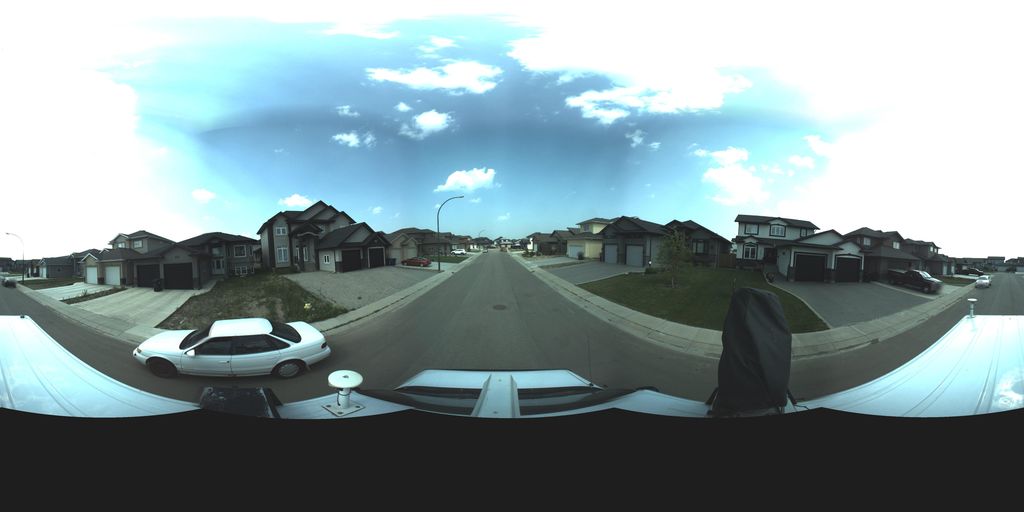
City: saskatoon